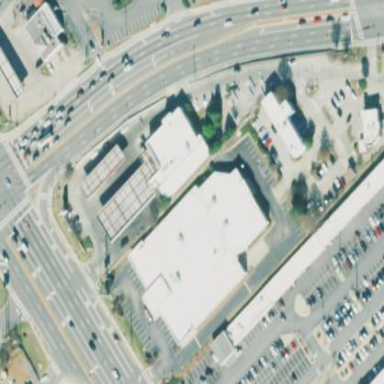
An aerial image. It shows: Building serving as car repair shop and car wash facility.